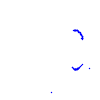
Particle: proton